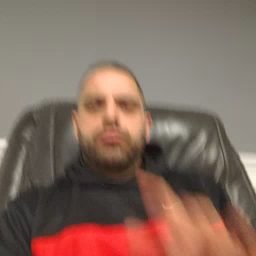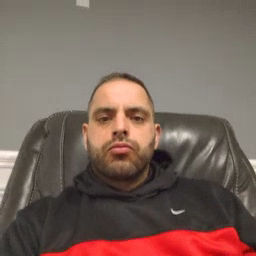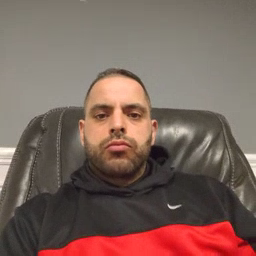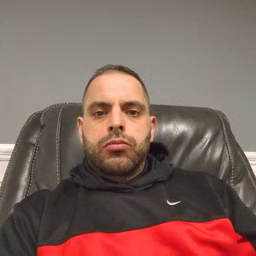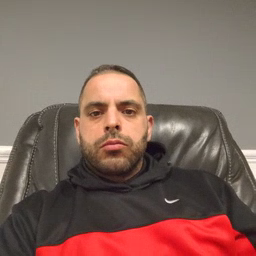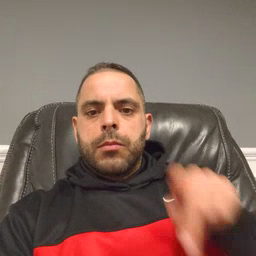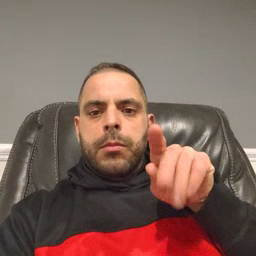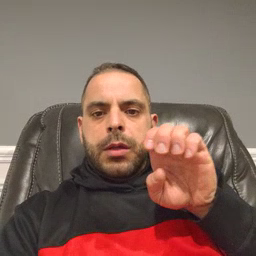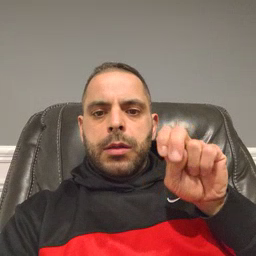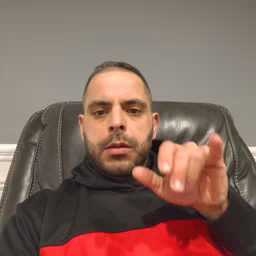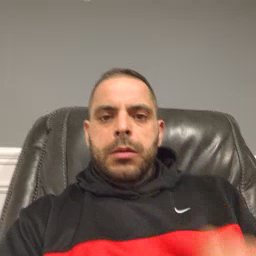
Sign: penny